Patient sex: M
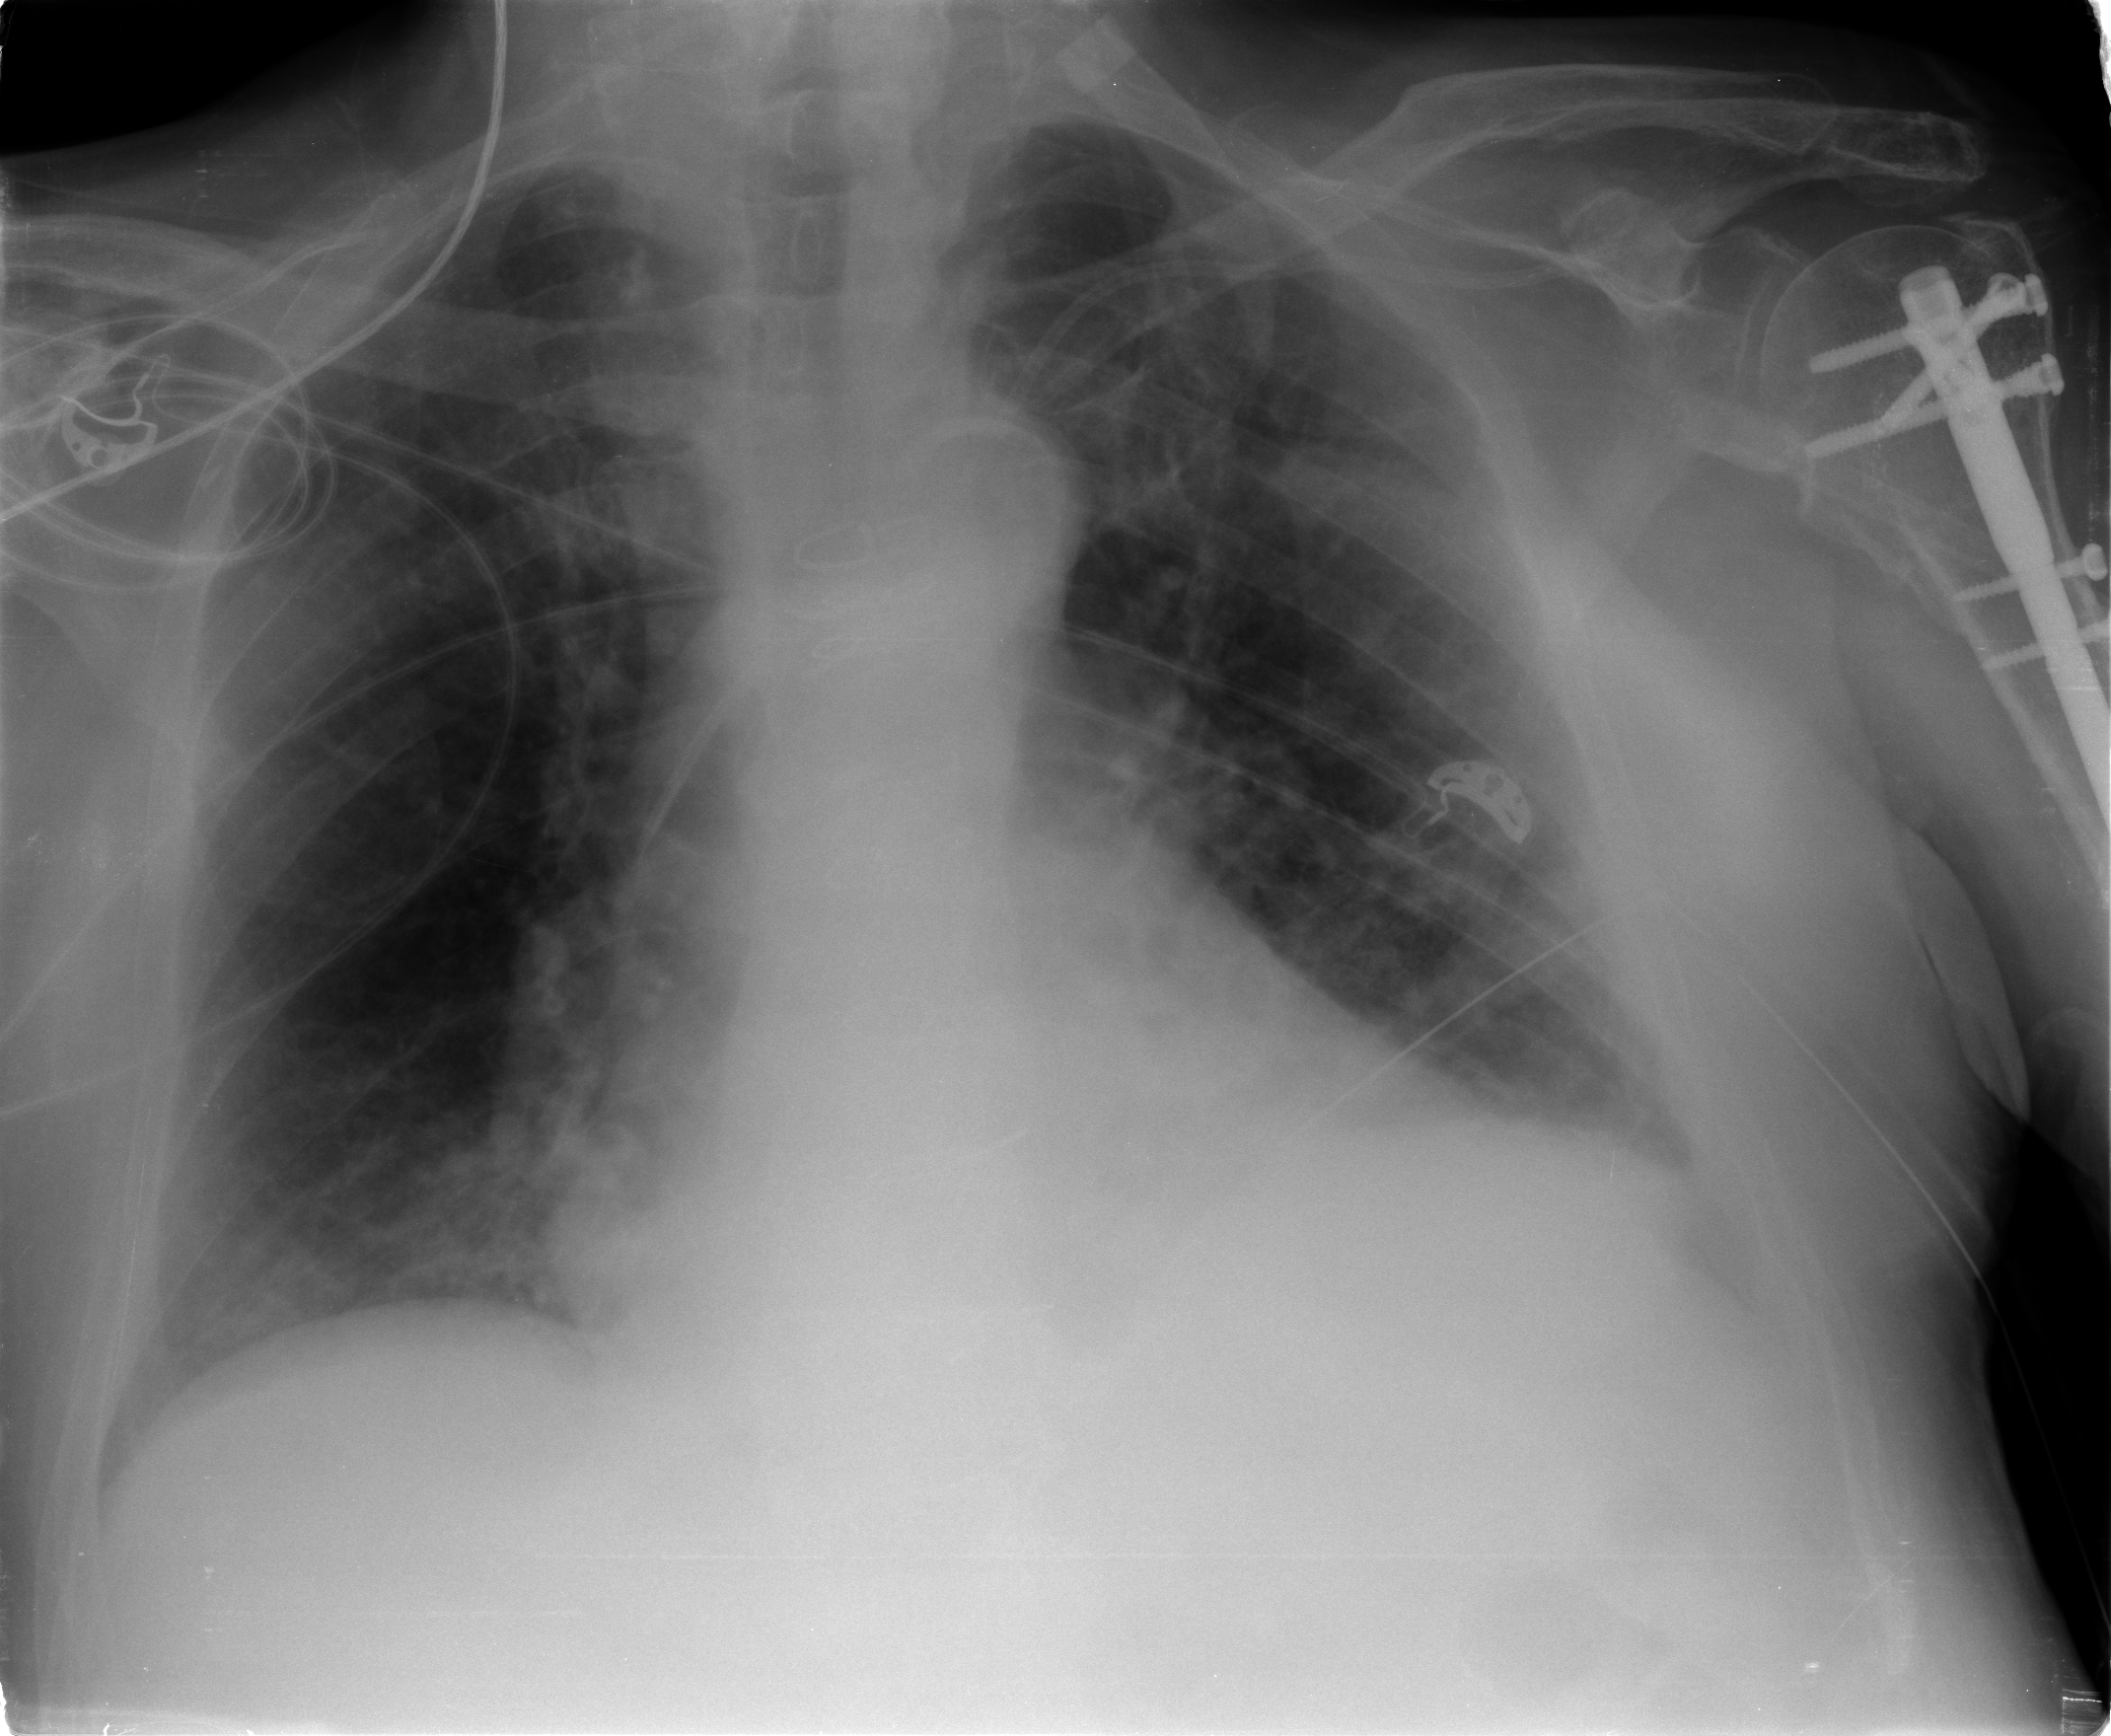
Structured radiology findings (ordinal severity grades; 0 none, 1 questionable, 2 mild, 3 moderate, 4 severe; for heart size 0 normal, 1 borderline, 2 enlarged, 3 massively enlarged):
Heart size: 1
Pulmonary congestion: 2
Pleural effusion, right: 0
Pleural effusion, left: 2
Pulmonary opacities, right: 0
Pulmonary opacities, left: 0
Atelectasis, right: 2
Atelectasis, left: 2